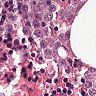
Metastatic tissue present: yes